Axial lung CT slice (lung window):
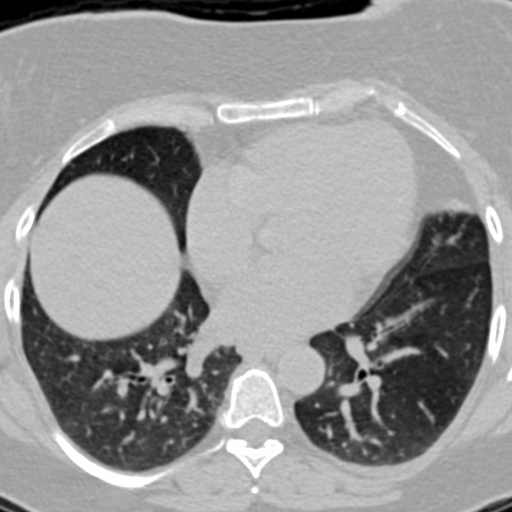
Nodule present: no